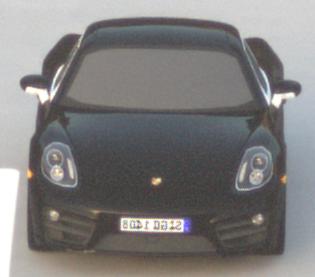
Make: Porsche
Model: Cayman
Detailed model: Cayman (981C)
Model produced from: 2013/03
Model produced until: 2014/04
Doors: 2
Color: black
Road condition: dry road
Daytime: sunrise or sunset
Contrast: low contrast